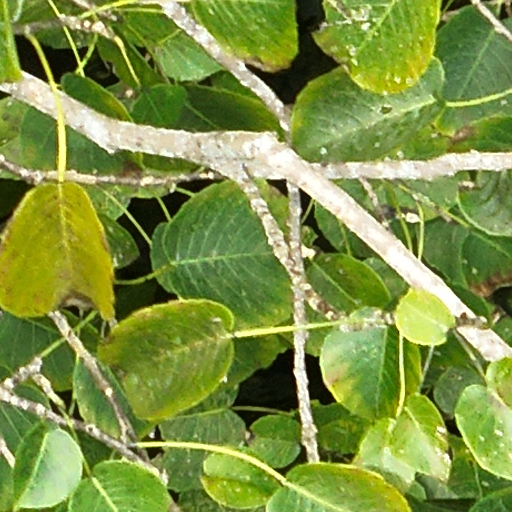
Species: Hura crepitans
GBIF accepted scientific name: Hura crepitans
Crown area (m\u00b2): 148.1